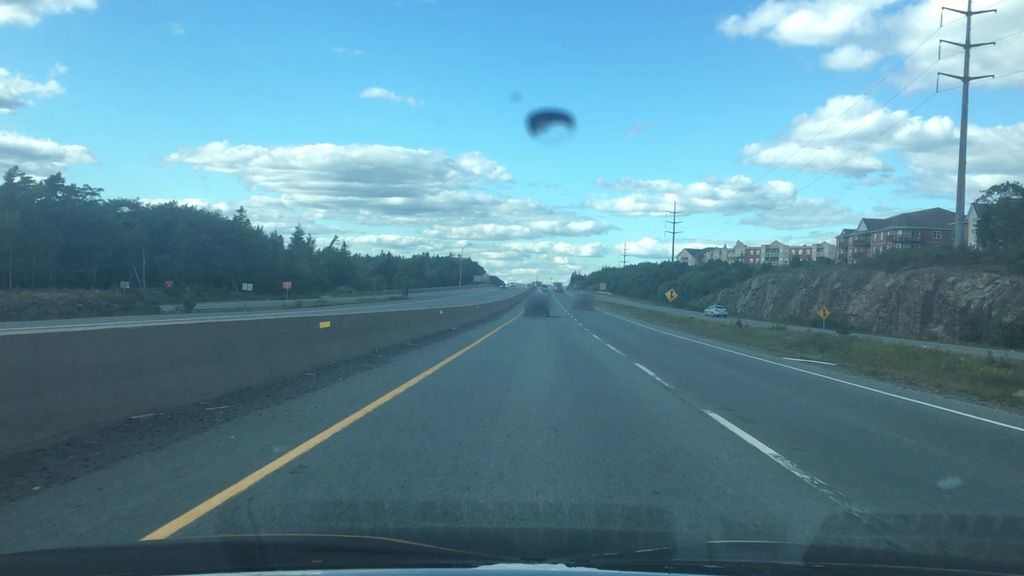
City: halifax